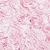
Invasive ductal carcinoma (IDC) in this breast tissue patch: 0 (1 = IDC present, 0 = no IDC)